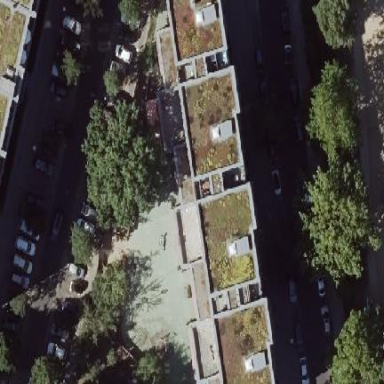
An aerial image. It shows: Flat-roofed apartment building.